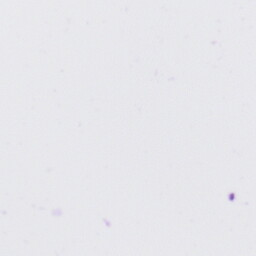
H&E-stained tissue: Tonsil